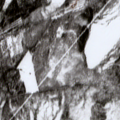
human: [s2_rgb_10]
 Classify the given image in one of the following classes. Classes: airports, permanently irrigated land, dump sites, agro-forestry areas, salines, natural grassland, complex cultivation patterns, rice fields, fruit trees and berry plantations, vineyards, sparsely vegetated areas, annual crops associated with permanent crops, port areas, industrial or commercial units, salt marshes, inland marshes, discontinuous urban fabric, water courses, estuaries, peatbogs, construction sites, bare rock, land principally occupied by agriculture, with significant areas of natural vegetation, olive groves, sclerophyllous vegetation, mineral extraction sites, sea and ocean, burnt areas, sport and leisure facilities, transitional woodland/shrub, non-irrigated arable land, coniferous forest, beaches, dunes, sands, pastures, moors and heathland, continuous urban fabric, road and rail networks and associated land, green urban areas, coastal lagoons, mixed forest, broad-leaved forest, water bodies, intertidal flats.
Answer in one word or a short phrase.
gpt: mixed forest, peatbogs